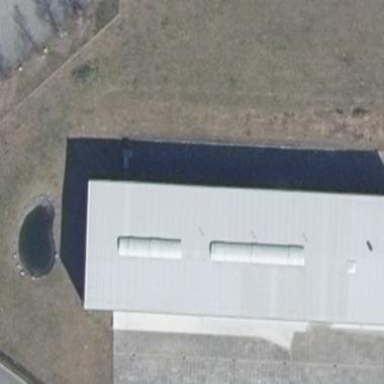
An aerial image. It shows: Industrial building.